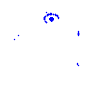
Particle: kaon